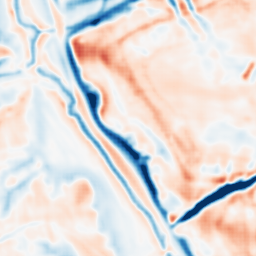
Category: multiscale
Decomposition family: dog_multiscale
Decomposition parameters: sigma_ratio: 1.4
n_scales: 4
base_sigma: 2
Upsampling method: sinc_blackman
Upsampling parameters: scale: 4
kernel_size: 8
Upsampling scale: 4